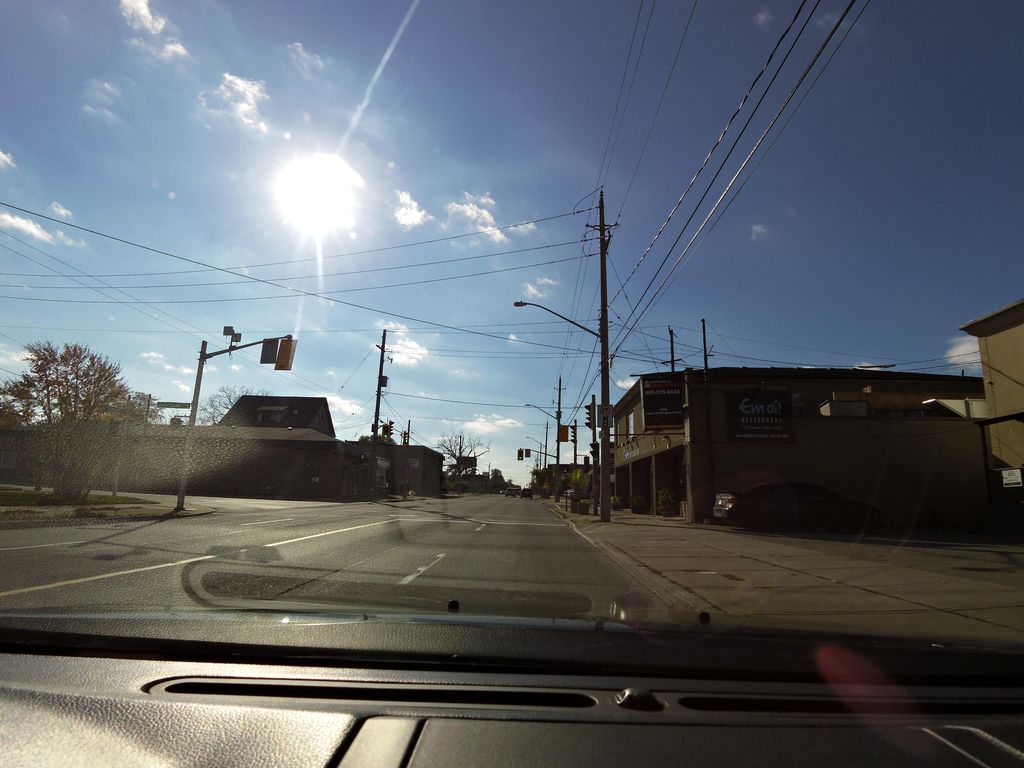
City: hamilton